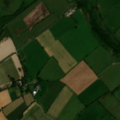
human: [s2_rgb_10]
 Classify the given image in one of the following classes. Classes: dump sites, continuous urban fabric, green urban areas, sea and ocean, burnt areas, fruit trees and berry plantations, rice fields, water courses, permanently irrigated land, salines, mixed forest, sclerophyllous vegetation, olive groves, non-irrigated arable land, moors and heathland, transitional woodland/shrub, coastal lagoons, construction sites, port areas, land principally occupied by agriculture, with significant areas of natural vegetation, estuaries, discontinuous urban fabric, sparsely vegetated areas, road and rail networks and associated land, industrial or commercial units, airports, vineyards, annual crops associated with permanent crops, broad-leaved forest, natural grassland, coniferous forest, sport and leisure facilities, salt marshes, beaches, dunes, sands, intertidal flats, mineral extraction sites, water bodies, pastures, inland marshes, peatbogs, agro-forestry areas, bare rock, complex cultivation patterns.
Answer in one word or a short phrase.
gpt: non-irrigated arable land, pastures, transitional woodland/shrub